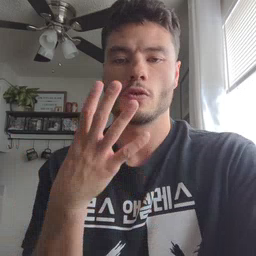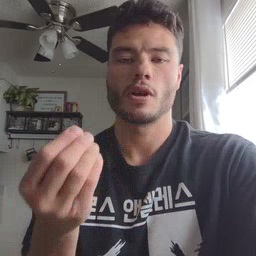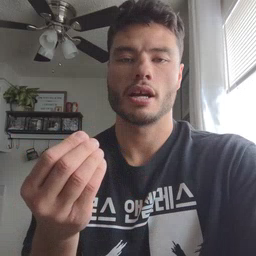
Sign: wet